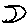
Label: moon